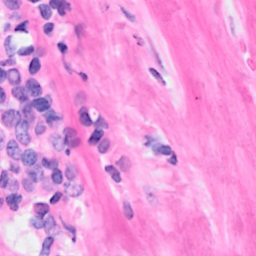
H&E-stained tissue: Breast